Aerial crown-view tile of a tropical tree (Barro Colorado Island, Panama), acquired 20250124:
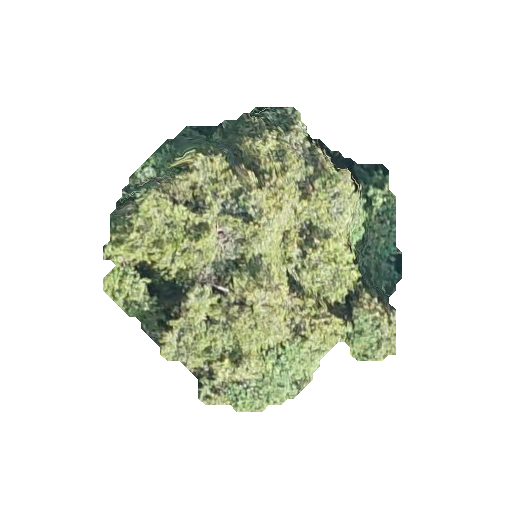
Species: Chrysophyllum cainito
GBIF accepted scientific name: Chrysophyllum cainito
Crown area: 96.18 m²